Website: macys
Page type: payment
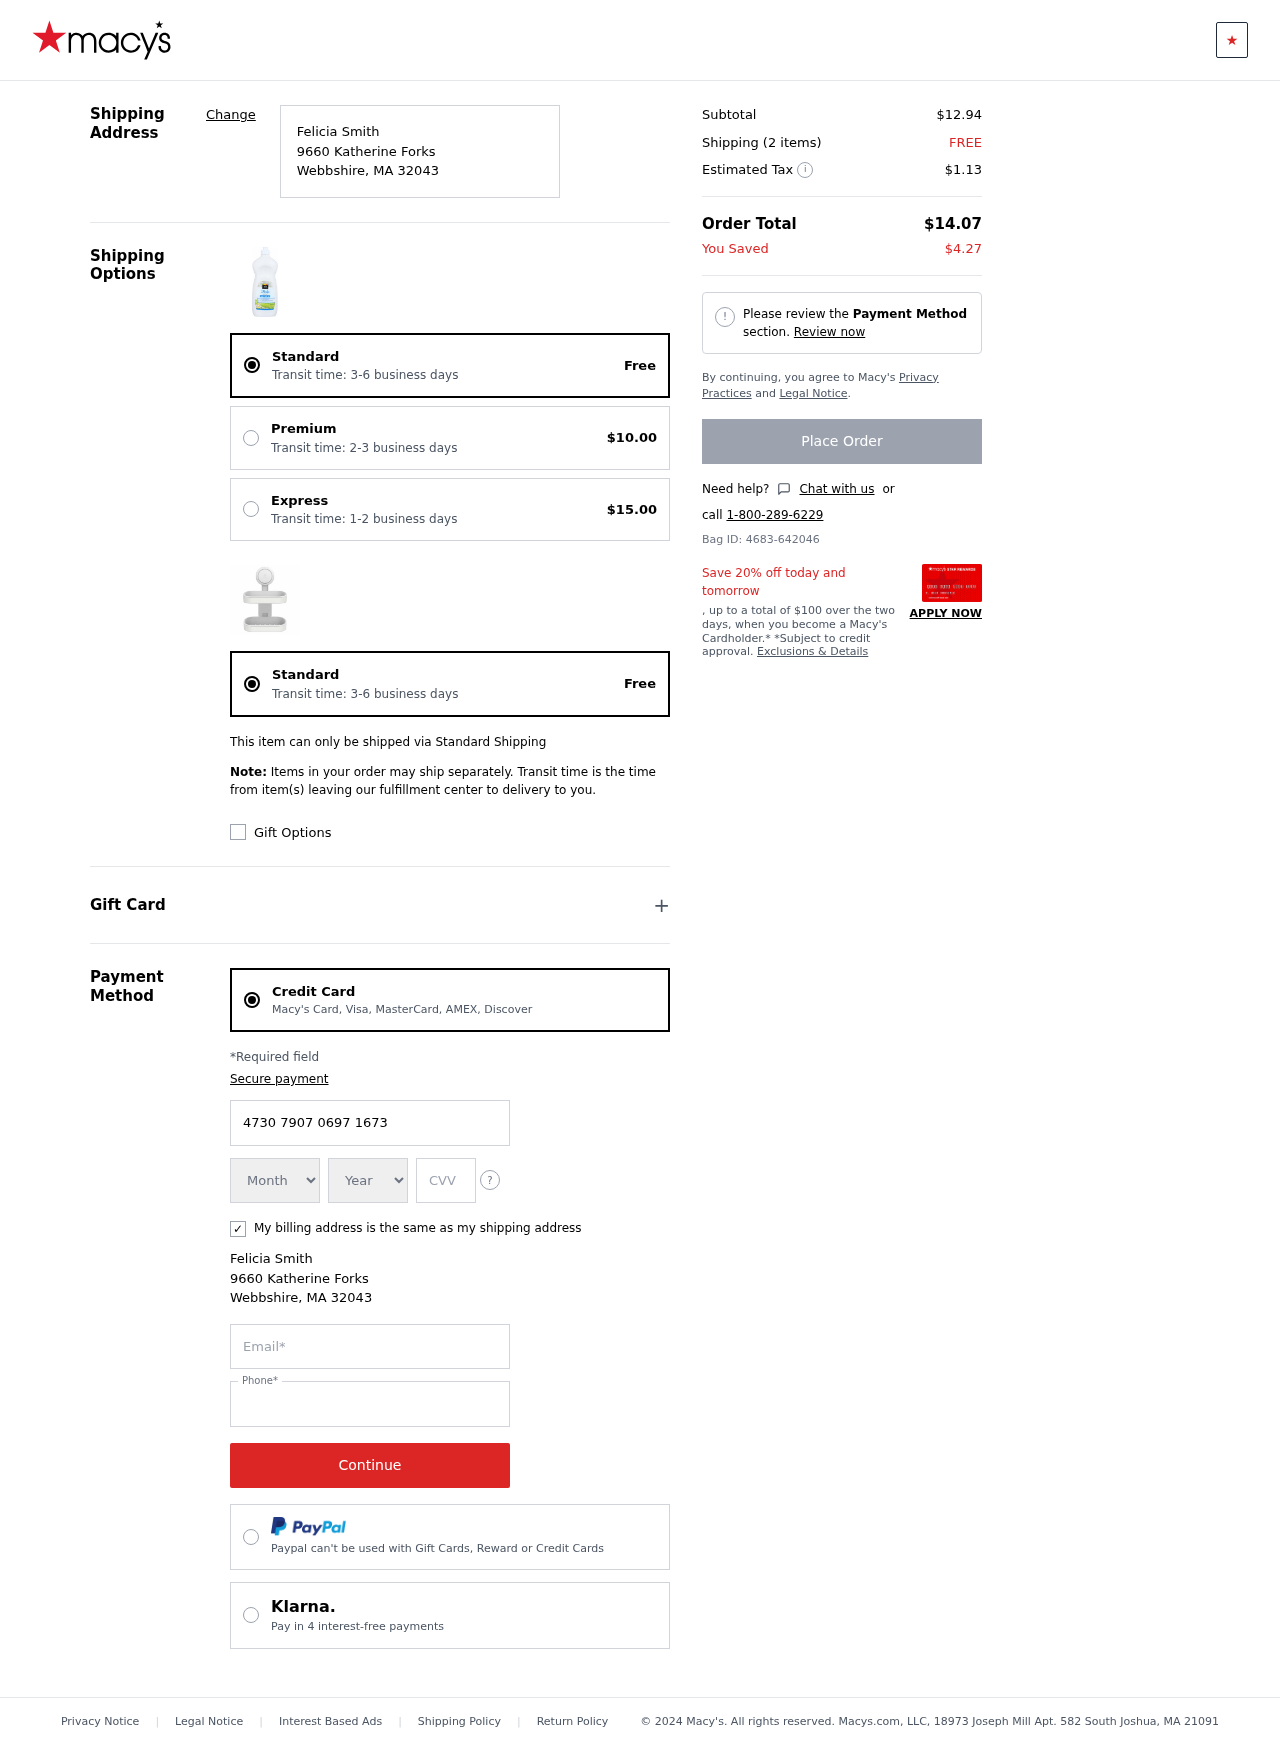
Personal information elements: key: PII_CARD_CVV
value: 554
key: PII_CARD_EXPIRY_MONTH
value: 08
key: PII_CARD_EXPIRY_YEAR
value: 30
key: PII_CARD_NUMBER
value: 4730 7907 0697 1673
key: PII_CITY
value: Webbshire
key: PII_EMAIL
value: feliciasmith@yahoo.com
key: PII_FULLNAME
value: Felicia Smith
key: PII_PHONE
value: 2136137765
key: PII_POSTCODE
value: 32043
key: PII_STATE_ABBR
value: MA
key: PII_STREET
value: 9660 Katherine Forks
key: PII_FULLNAME2
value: Felicia Smith
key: PII_STREET2
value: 9660 Katherine Forks
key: PII_CITY2
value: Webbshire
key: PII_STATE_ABBR2
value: MA
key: PII_POSTCODE2
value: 32043
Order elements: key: ORDER_DELIVERY_DATE
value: Transit time: 3-6 business days
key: ORDER_SHIPPING_STANDARD
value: Free
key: ORDER_SHIPPING_PREMIUM
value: $10.00
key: ORDER_SHIPPING_EXPRESS
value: $15.00
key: ORDER_DELIVERY_DATE2
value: Transit time: 3-6 business days
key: ORDER_SHIPPING_STANDARD2
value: Free
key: ORDER_SUBTOTAL
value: $12.94
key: ORDER_NUM_ITEMS
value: Shipping (2 items)
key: ORDER_SHIPPING_COST
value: FREE
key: ORDER_TAX
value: $1.13
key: ORDER_TOTAL
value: $14.07
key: ORDER_SAVINGS
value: $4.27
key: ORDER_ID
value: Bag ID: 4683-642046